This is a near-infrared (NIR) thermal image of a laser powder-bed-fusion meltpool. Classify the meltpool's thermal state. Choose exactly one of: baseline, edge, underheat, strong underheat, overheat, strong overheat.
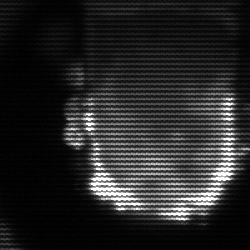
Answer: baseline